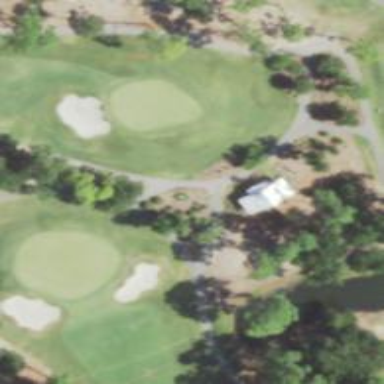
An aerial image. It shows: Golf cartpath that is also road path.